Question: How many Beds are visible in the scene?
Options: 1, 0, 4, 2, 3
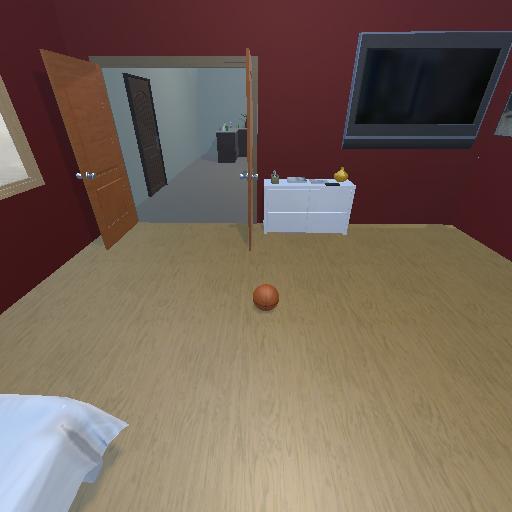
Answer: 1